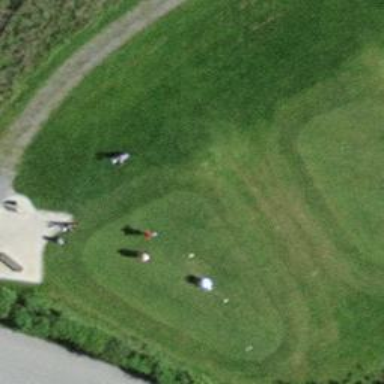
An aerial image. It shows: Grassy area designated as golf tee.